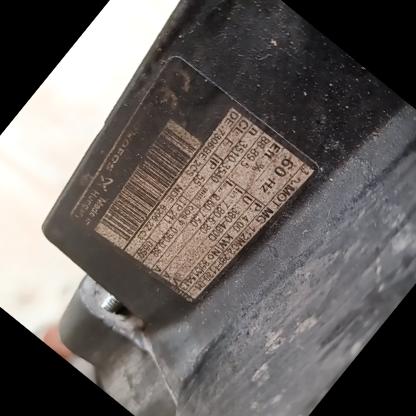
Klasa: tabliczka-znamionowa